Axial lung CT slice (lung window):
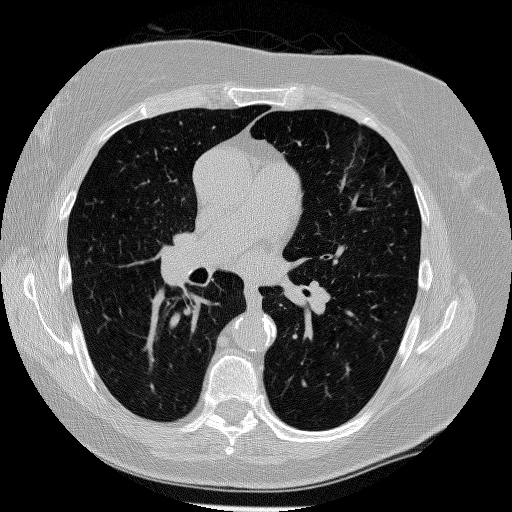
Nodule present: no